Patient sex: M
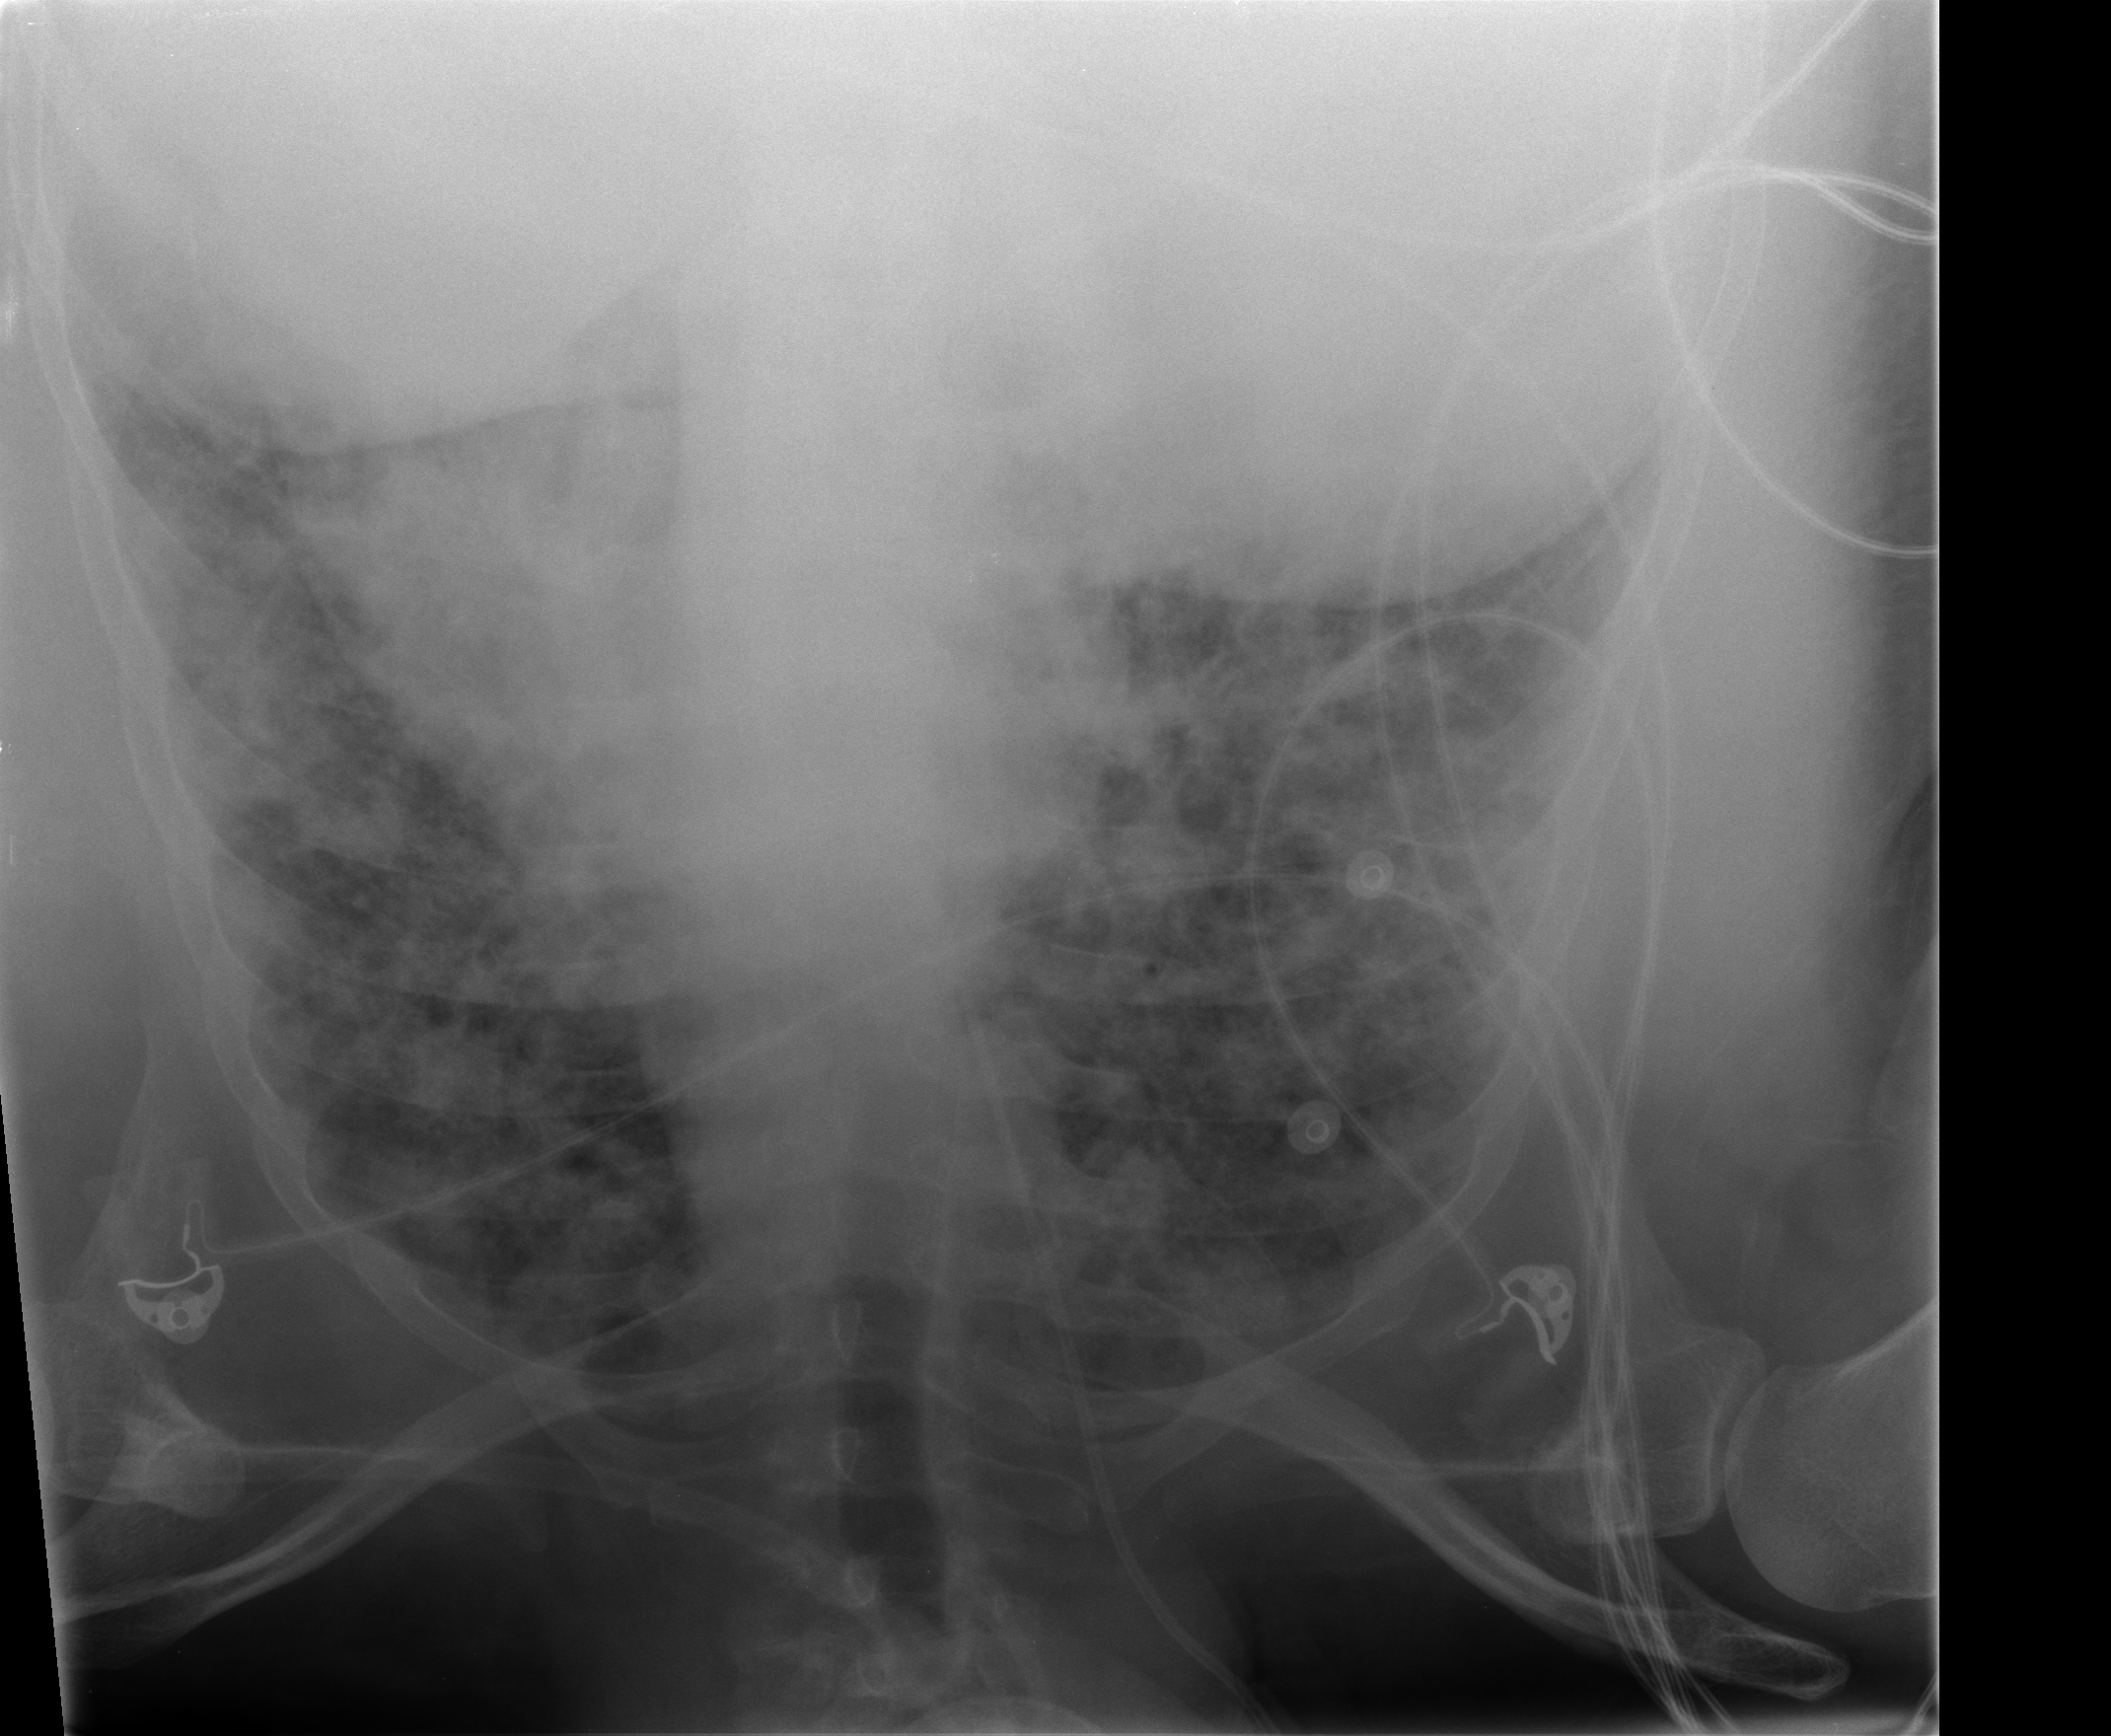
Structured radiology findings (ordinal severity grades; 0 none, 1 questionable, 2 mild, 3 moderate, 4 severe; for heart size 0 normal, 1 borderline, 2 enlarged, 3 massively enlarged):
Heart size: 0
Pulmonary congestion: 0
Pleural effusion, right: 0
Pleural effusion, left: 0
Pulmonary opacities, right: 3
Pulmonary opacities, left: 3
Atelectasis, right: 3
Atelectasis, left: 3